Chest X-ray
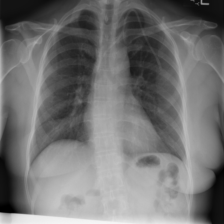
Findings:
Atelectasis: negative
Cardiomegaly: negative
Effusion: negative
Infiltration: negative
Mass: negative
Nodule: negative
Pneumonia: negative
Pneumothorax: negative
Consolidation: negative
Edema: negative
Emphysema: negative
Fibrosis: negative
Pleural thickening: negative
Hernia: negative